Question:
CPTY_PK is an AutuNumber Primary key . I used an left join between two tables and wanted to add records which are not in this table . When I ran the Query , the new records were added but the autonumber incresed from 613 to 7679 . I dont how it can jump in thousands . I am of the view that this is because of join and I want to know any other reason or solution behind this .
SQL query that I used :
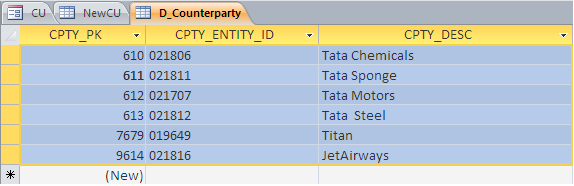
Answer: > In Access 2000 and later, an AutoNumber field may begin assigning extreme values, negatives, and even duplicates... it may not be possible to save new records in an affected table.
-- <URL>
This is likely your problem, and the illustrious Allen Browne will lead you through the remedy, which involves re-seeding the autokey value but also probably improving your database or application design to prevent the root issue.
However, also make sure the Autokey method has not been changed from incremental to random. (I think this is probably not possible... see <URL>
I don't think your query is the problem, because 'CPTY_PK' is not in that query. The cause could be from events happening you haven't shown here, but this looks like the broken-authonumber issue and I can't easily imagine it is anything else.